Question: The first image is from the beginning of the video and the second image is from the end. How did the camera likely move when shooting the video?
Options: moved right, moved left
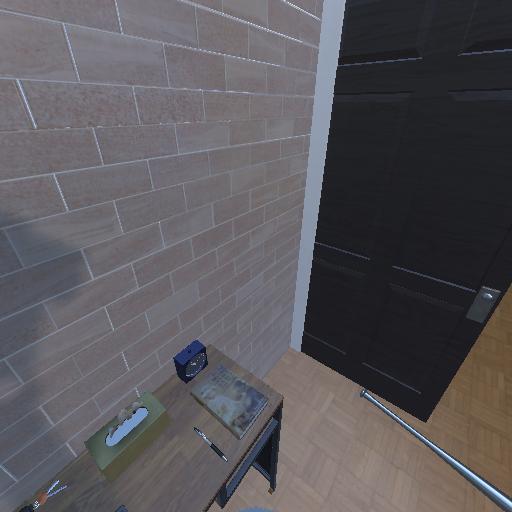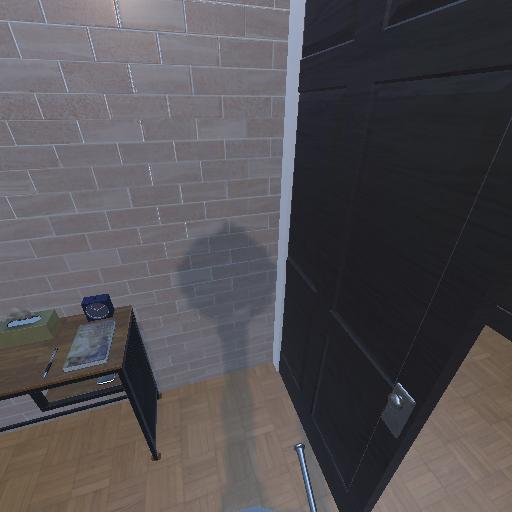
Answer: moved right